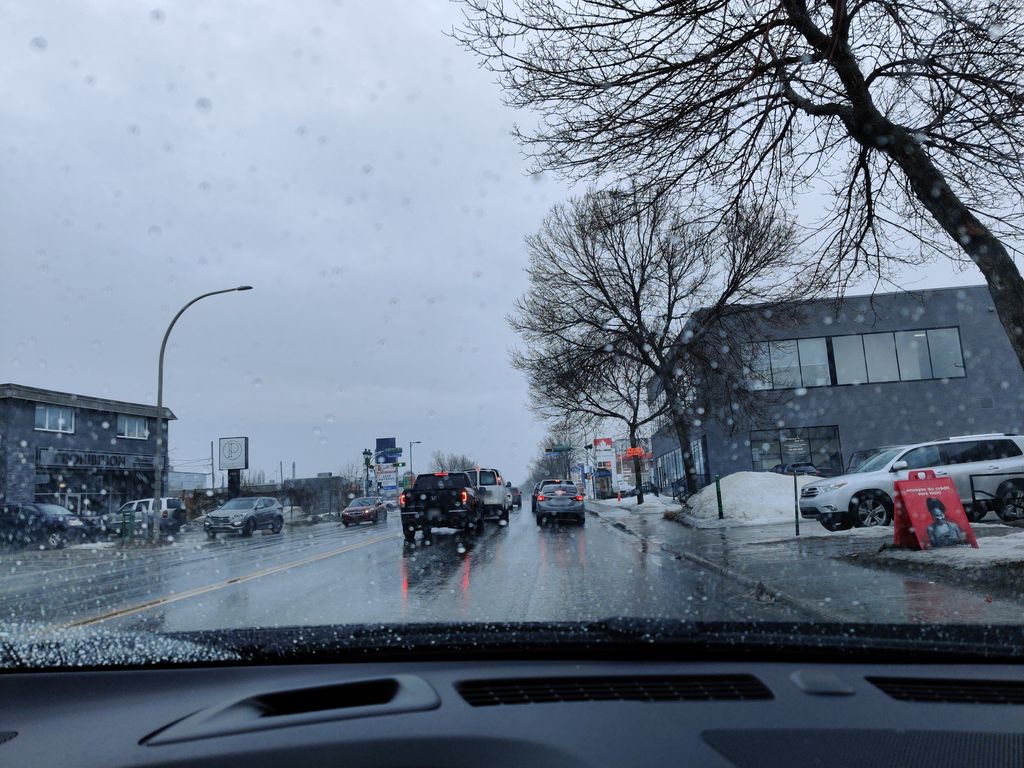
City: montreal